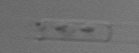
Label: Leptocylindrus